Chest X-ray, PA view. Patient: 65 years old, sex F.
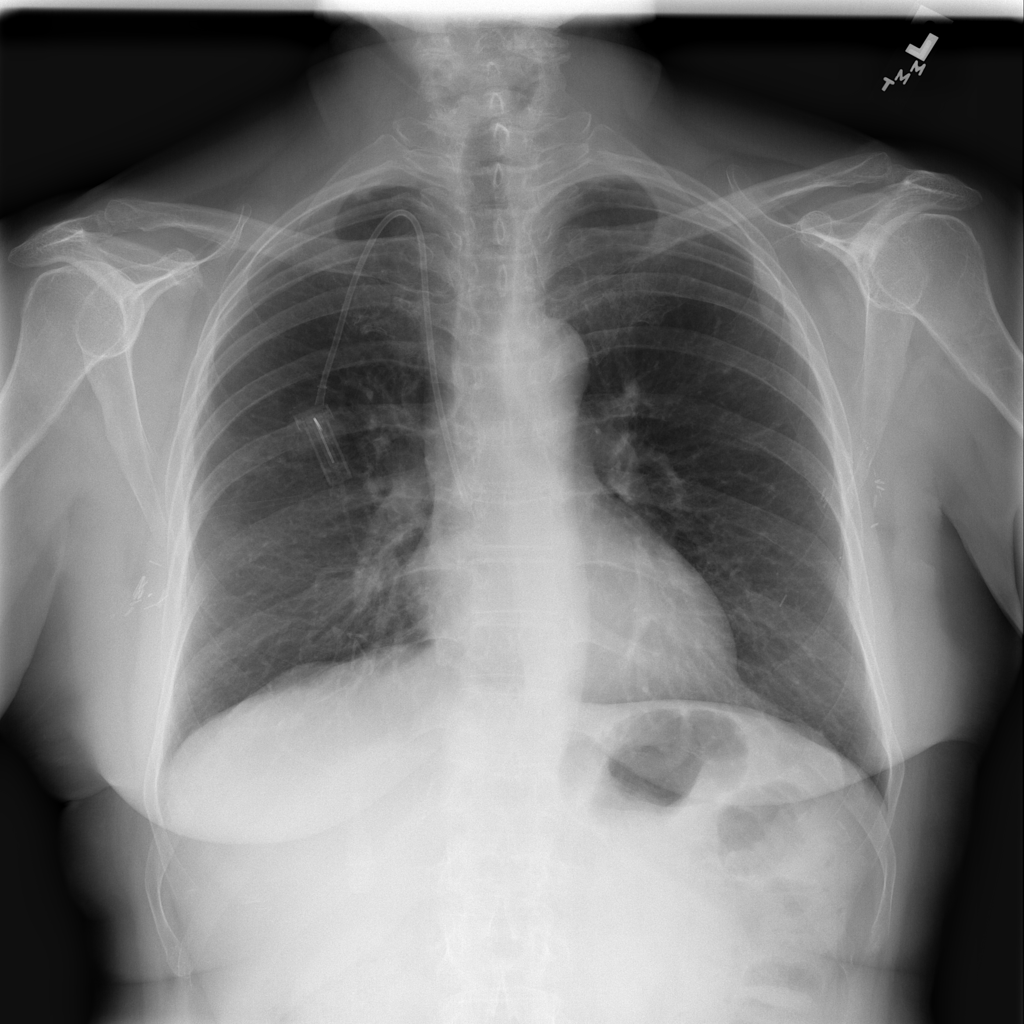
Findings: No Finding